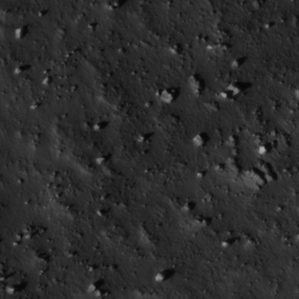
Label: non_frost